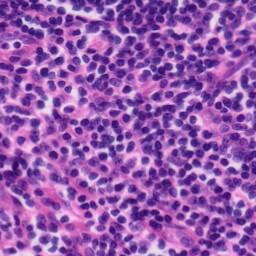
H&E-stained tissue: Tonsil